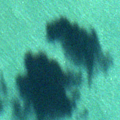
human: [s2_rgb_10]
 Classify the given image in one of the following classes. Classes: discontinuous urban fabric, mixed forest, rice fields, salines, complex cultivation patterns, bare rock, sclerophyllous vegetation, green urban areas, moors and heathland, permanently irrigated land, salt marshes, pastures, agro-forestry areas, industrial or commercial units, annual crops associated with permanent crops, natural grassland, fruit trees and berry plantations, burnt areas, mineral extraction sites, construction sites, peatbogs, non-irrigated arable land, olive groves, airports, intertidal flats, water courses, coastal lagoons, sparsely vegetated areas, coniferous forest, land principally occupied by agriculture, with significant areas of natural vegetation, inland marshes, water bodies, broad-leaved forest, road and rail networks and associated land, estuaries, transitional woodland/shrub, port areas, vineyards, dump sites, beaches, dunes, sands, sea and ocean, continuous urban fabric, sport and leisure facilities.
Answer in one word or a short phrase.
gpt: sea and ocean